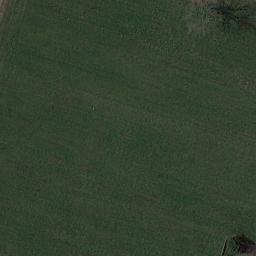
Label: meadow